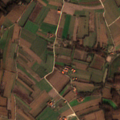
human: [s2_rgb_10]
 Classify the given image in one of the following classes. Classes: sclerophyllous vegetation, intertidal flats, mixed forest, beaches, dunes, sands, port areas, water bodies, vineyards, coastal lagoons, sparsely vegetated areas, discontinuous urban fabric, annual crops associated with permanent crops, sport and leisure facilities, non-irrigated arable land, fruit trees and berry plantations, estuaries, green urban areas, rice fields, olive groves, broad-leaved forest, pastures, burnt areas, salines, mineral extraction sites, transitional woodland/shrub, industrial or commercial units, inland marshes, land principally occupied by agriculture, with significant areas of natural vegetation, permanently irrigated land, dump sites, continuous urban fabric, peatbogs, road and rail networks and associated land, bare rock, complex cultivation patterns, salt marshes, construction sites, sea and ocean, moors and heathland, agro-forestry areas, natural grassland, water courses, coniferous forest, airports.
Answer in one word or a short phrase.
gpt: non-irrigated arable land, complex cultivation patterns, land principally occupied by agriculture, with significant areas of natural vegetation